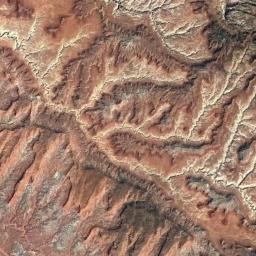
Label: mountain